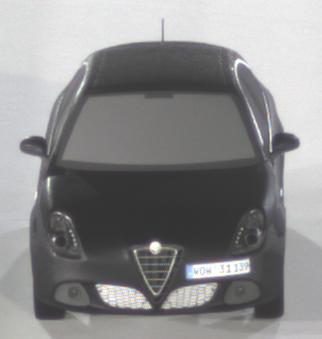
Make: Alfa Romeo
Model: Giulietta 1.4 TB 16V
Detailed model: Giulietta (940)
Model produced from: 2010/05
Model produced until: 2013/03
Doors: 5
Color: black
Road condition: dry road
Daytime: night
Contrast: high contrast